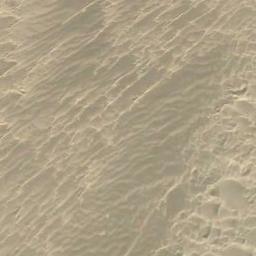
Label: desert